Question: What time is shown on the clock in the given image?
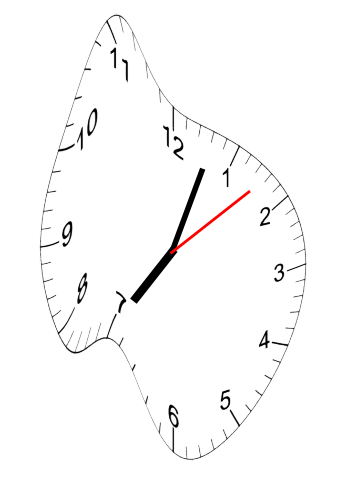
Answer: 07:03:08